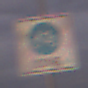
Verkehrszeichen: BeginnFahrradzone
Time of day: SunriseSunset
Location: Outdoor (Nature)
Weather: PartlyCloudy
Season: NotSpecified
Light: Natural